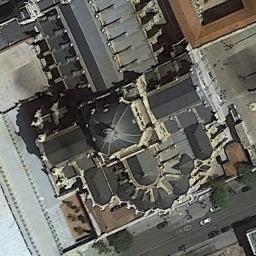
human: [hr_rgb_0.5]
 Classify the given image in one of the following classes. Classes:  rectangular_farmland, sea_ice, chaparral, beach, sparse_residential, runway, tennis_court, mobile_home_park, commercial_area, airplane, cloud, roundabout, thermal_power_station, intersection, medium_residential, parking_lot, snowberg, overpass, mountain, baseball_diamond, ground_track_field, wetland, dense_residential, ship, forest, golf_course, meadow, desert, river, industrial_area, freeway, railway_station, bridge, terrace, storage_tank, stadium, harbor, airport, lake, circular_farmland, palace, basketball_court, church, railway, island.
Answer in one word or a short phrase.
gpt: palace